Question: The problem is when I hover the cursor to the card the hover card are out from the main container which avoid me to click the navigation bar.

I have try to put inside the v-content and v-container but still not working.
'''
<template>
<div>
<br>
<br>
<br>
<v-container grid-list-md>
<v-layout row wrap>
<v-flex xs6 md4 sm4 lg3 xl2 v-for="n in 12" :key="n" class="pa-2">
<v-hover>
<v-card
slot-scope="{ hover }"
:class="'elevation-${hover ? 12 : 2}'"
class="max-w-sm rounded overflow-hidden shadow-lg"
>
<v-img
src="https://www.candere.com/media/catalog/product/cache/1/thumbnail/9df78eab33525d08d6e5fb8d27136e95/g/r/gr00237_1_2.jpg"
>
<v-chip class="ma-2" small color="#e5af57" text-color="black">916</v-chip>
</v-img>
<v-card-text>
<table style="width:100%">
<tr>
<td colspan="2">
<h4 class="text-sm-center">Bunga Emas Arau</h4>
</td>
<br>
</tr>
<tr>
<td colspan="2">
<v-divider></v-divider>
</td>
<br>
</tr>
<tr class="font-weight-small">
<td>Weight Approx.</td>
<td>2.37 g +/-</td>
</tr>
<tr class="font-weight-medium">
<td>Price</td>
<td>RM300-2300</td>
</tr>
</table>
</v-card-text>
<v-fade-transition>
<v-overlay v-if="hover" absolute color="#190033">
<v-btn color="#d19f4e">See more info</v-btn>
</v-overlay>
</v-fade-transition>
</v-card>
</v-hover>
</v-flex>
</v-layout>
</v-container>
</div>
</template>
'''
I want the hover to stay inside and doesn't interrupt the main navigation bar.
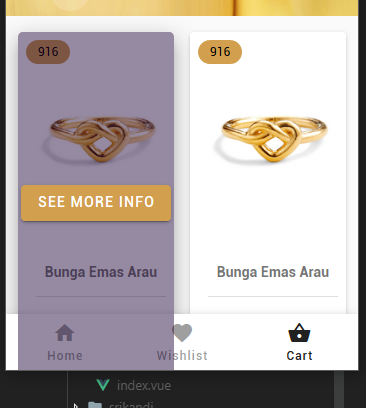
Answer: Try to add 'z-index="0"' to '<v-overlay></v-overlay>'.
'''
new Vue({
el: "#app"
});
'''
'''
<link href="https://fonts.googleapis.com/css?family=Roboto:100,300,400,500,700,900" rel="stylesheet">
<link href="https://cdn.jsdelivr.net/npm/@mdi/font@3.x/css/materialdesignicons.min.css" rel="stylesheet">
<link href="https://cdn.jsdelivr.net/npm/vuetify@2.x/dist/vuetify.min.css" rel="stylesheet">
<script src="https://cdnjs.cloudflare.com/ajax/libs/vue/2.5.17/vue.js"></script>
<script src="https://cdn.jsdelivr.net/npm/vuetify@2.x/dist/vuetify.js"></script>
<div id="app">
<v-container grid-list-md>
<v-layout row wrap>
<v-flex xs6 md4 sm4 lg3 xl2 v-for="n in 12" :key="n" class="pa-2">
<v-hover>
<v-card slot-scope="{ hover }" :class="'elevation-${hover ? 12 : 2}'" class="max-w-sm rounded overflow-hidden shadow-lg">
<v-img src="https://www.candere.com/media/catalog/product/cache/1/thumbnail/9df78eab33525d08d6e5fb8d27136e95/g/r/gr00237_1_2.jpg">
<v-chip class="ma-2" small color="#e5af57" text-color="black">916</v-chip>
</v-img>
<v-card-text>
<table style="width:100%">
<tr>
<td colspan="2">
<h4 class="text-sm-center">Bunga Emas Arau</h4>
</td>
<br>
</tr>
<tr>
<td colspan="2">
<v-divider></v-divider>
</td>
<br>
</tr>
<tr class="font-weight-small">
<td>Weight Approx.</td>
<td>2.37 g +/-</td>
</tr>
<tr class="font-weight-medium">
<td>Price</td>
<td>RM300-2300</td>
</tr>
</table>
</v-card-text>
<v-fade-transition>
<v-overlay v-if="hover" absolute color="#190033" z-index="0">
<v-btn color="#d19f4e">See more info</v-btn>
</v-overlay>
</v-fade-transition>
</v-card>
</v-hover>
</v-flex>
</v-layout>
</v-container>
</div>
'''